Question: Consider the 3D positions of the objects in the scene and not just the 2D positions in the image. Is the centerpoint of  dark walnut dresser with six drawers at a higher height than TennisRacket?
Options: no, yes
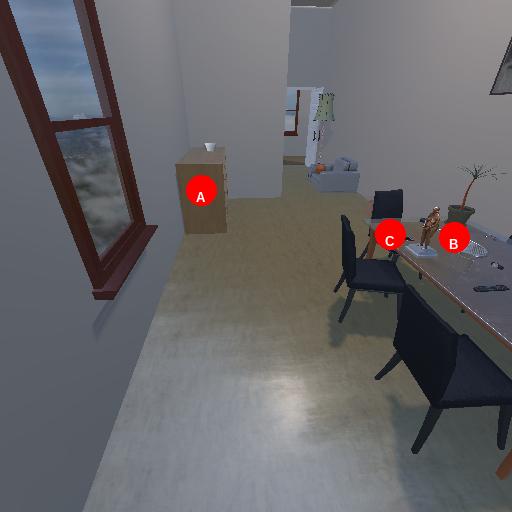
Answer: no